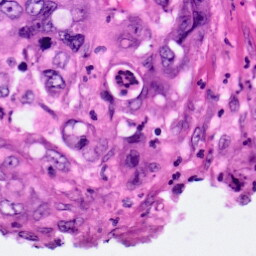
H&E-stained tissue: Pancreatic